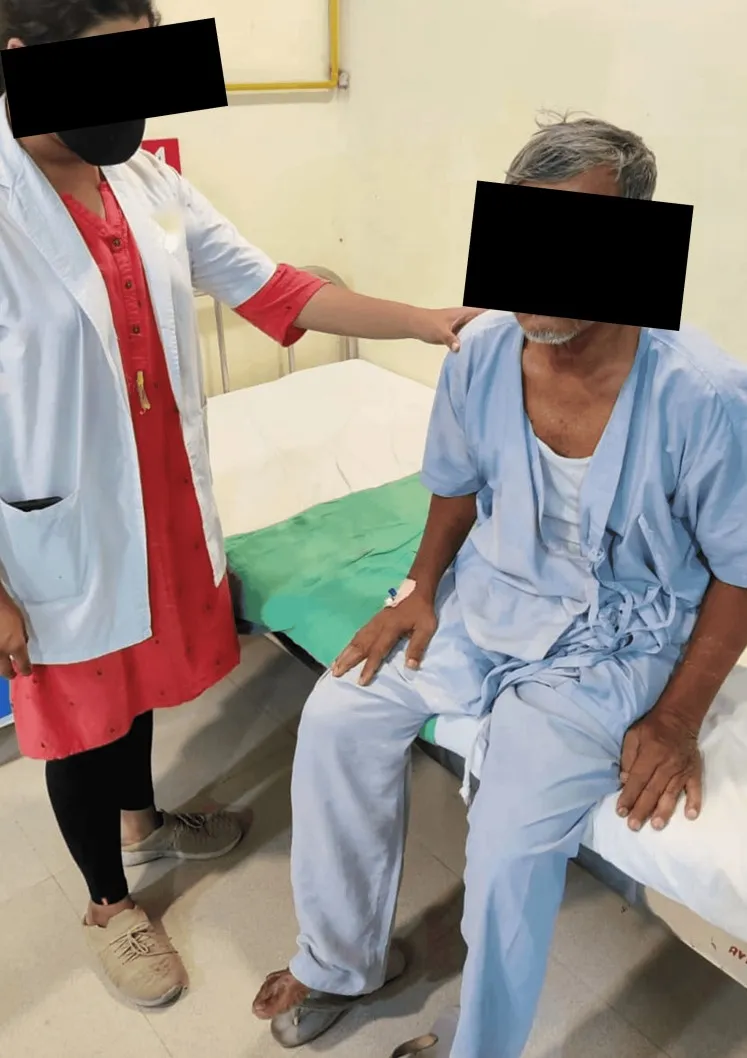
Patient performing bedside sitting.
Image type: medical_photograph (skin_photograph)